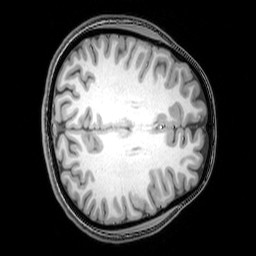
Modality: T1w
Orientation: axial
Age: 20
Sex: female
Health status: healthy
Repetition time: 0.081 s
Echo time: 0.037 s